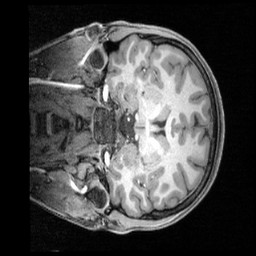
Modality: T1w
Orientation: coronal
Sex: female
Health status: ill
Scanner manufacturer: siemens
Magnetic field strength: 3 T
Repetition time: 2.4 s
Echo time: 0.00201 s